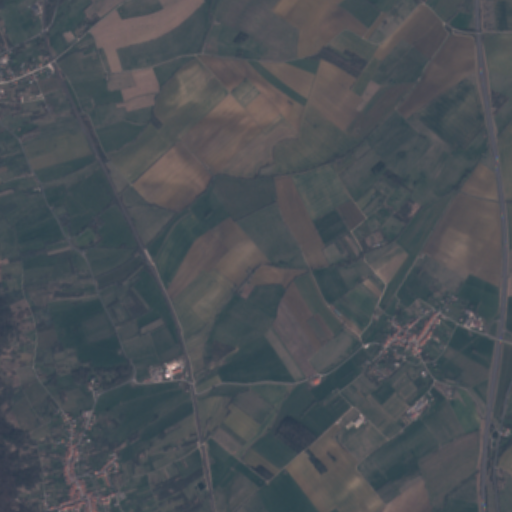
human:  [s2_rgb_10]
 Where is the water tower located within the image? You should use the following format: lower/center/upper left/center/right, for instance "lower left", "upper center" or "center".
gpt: The water tower is located in the lower right of the image.
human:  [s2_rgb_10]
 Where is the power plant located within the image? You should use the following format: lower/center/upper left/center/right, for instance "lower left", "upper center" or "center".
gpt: There is no power plant in the image.